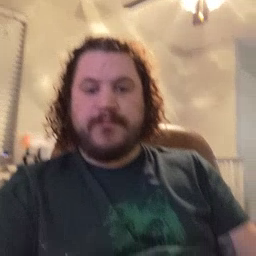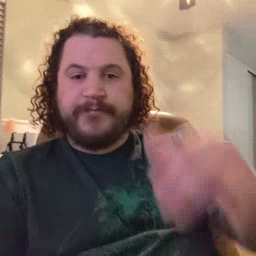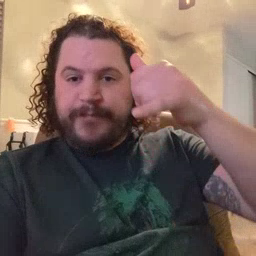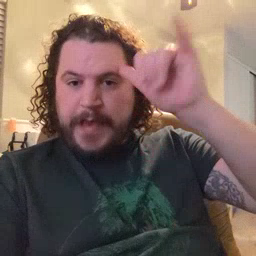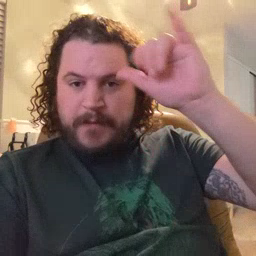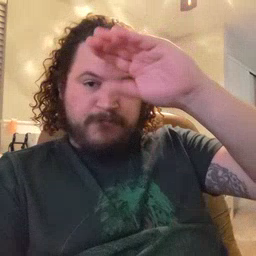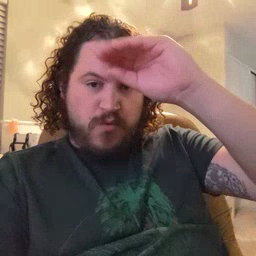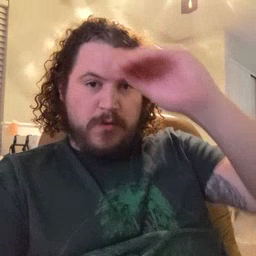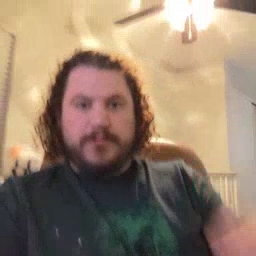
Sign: cowboy